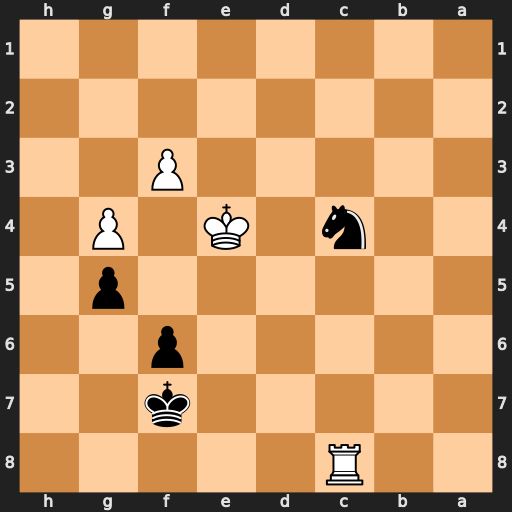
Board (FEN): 2R5/5k2/5p2/6p1/2n1K1P1/5P2/8/8
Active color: b
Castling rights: -
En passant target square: -
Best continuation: Nd6+ Kd4 Nxc8